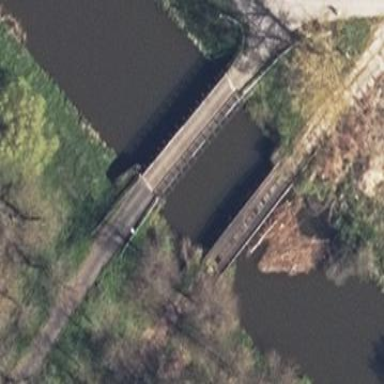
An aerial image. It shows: Man-made bridge.